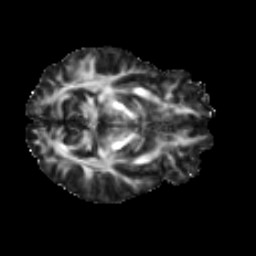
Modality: FA
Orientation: axial
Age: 30
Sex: male
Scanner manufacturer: ge
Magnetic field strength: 3 T
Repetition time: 7.8 s
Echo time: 0.0607 s